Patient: sex M, age 26
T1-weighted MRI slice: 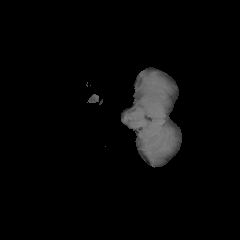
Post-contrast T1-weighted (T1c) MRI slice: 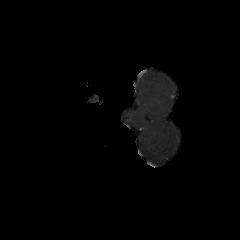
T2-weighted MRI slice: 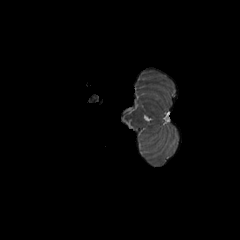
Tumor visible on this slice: no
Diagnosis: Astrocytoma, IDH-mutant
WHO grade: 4